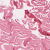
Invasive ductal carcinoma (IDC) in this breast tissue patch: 0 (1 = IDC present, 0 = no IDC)